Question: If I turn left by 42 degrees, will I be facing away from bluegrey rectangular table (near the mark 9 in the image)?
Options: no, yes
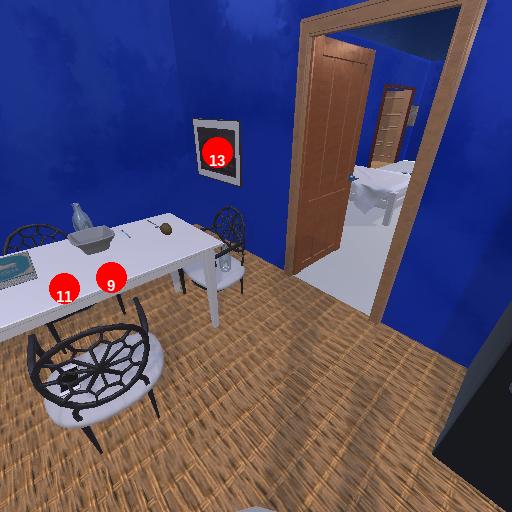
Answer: no